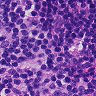
Metastatic tissue present: no